В быту очень известен факт, что если сосиска (длинная, прямая сосиска) «лопается» в процессе варки, то делает это всегда вдоль, а не поперёк. В чём причина этого?
Если бы мы могли изготовить тороидальную сосиску, то где и как «лопнула» бы она во время варки? Считать, что в обоих случаях толщина кожуры сосиски постоянная.
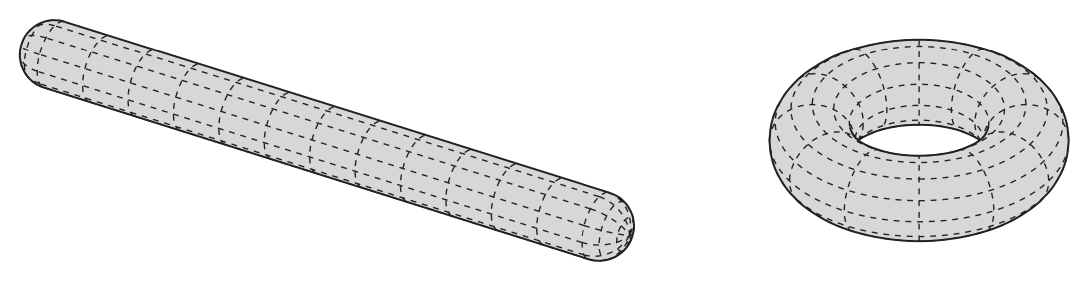
Ответ: Поверхностное механическое поперечное напряжение в $2$ раза больше продольного и критическое значение всегда раньше достигается в поперечном направлении.
Ответ: В случае тороидальной сосиски, она лопнула бы вдоль внутренней поверхности тора.
Темы:
T, ★★, Механика, Упругость, 200 задач, Предел прочности, Напряжение